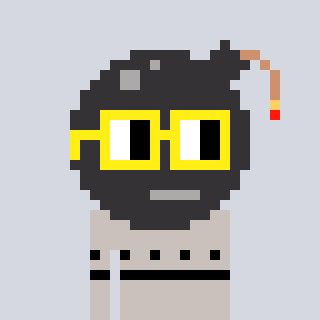
a pixel art character with square yellow glasses, a bomb-shaped head and a foggrey-colored body on a cool background